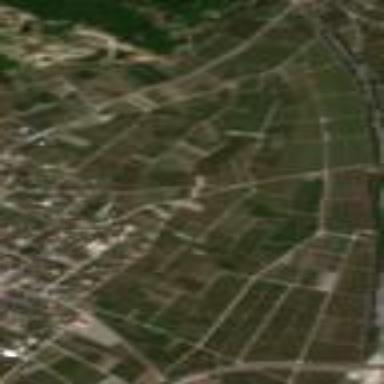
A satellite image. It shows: Vineyard where grapes are grown.